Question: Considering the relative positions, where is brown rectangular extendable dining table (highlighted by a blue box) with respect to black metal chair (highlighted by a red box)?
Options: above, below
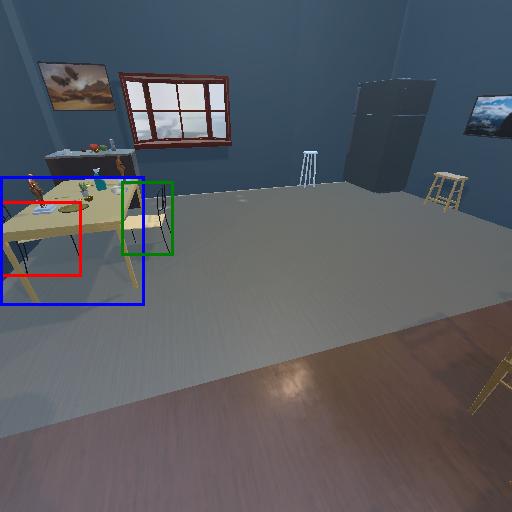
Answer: above